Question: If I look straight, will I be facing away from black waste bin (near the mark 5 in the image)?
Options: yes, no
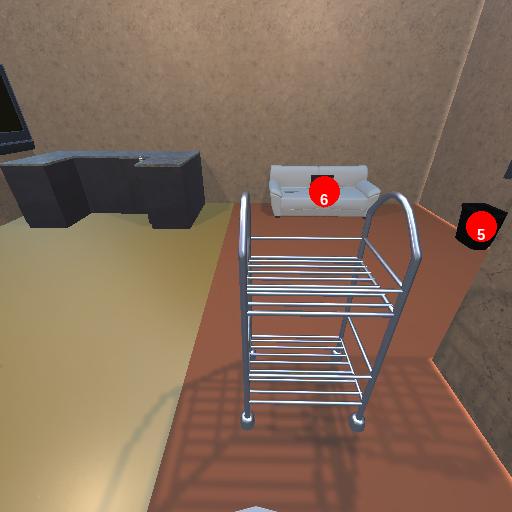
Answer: yes